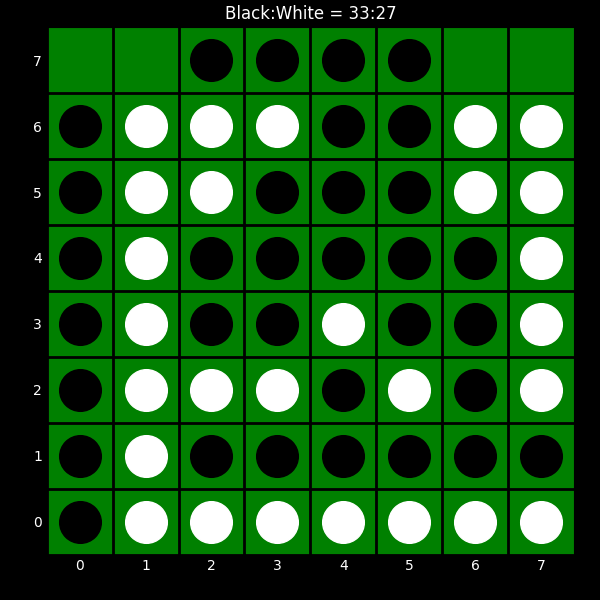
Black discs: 33
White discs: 27